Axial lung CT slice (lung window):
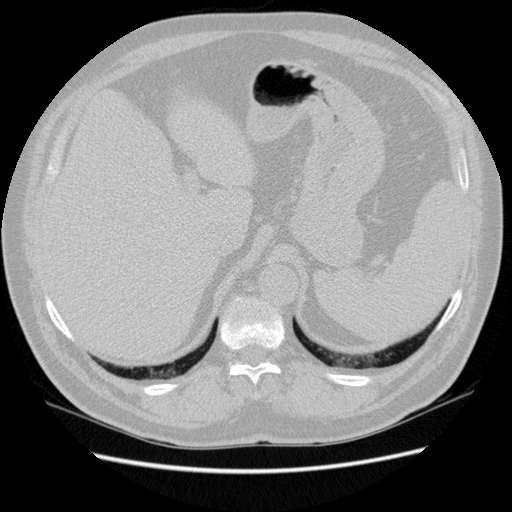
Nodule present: no